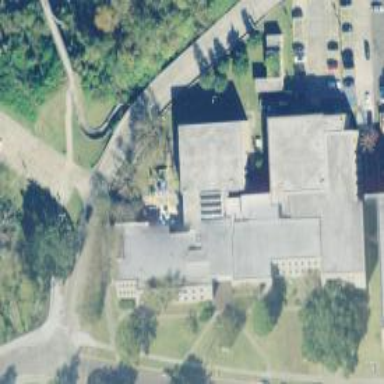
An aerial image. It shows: University building.